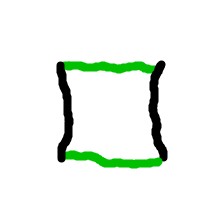
Shape: square